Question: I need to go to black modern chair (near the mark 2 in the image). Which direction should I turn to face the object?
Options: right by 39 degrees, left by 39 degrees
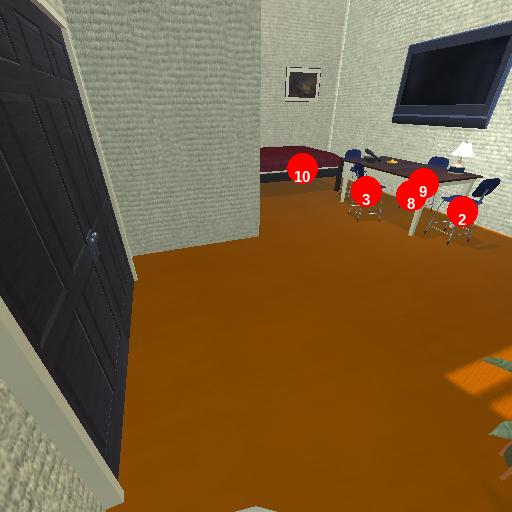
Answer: right by 39 degrees